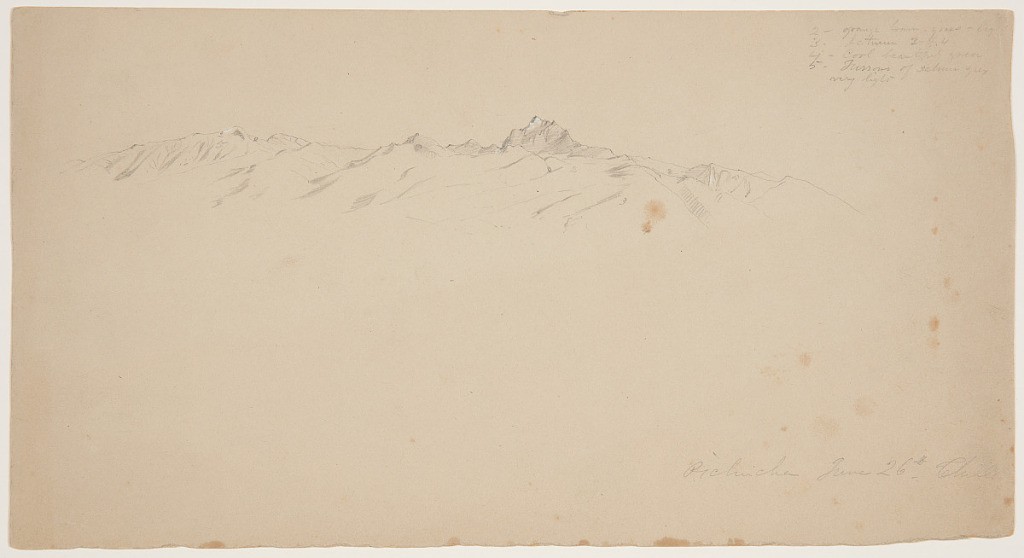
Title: Pichincha from Hacienda Chillo, Ecuador
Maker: Frederic Edwin Church, American, 1826–1900
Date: June 26, 1857
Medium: Graphite, brush and white gouache on tan wove paper
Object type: Drawing
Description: Landscape sketch showing view of the volcano Pichincha from Hacienda Chillo, near Quito, Ecuador. Sharp forms of the mountain and range stretch horizontally across the composition, with forward slopes rendered in some detail.